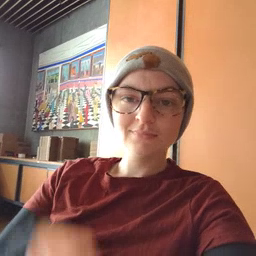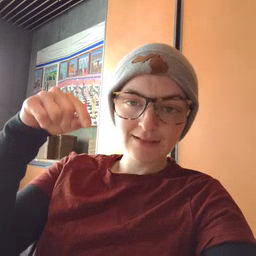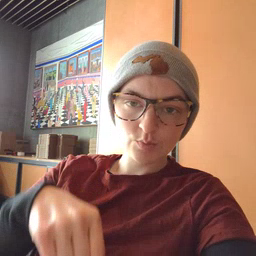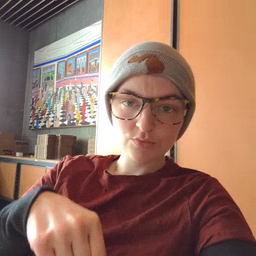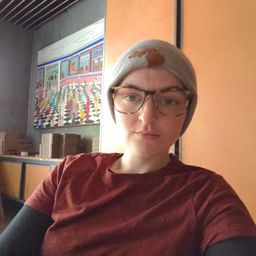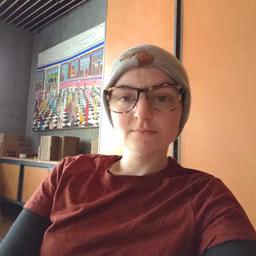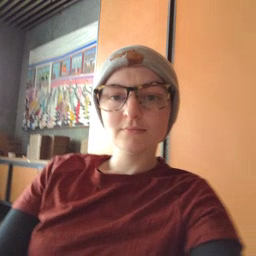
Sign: down